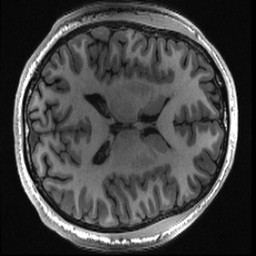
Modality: T1w
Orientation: axial